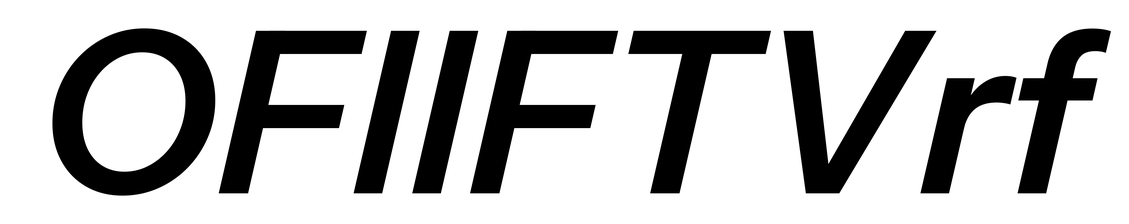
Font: InstrumentSans-Italic_SemiBold_Italic